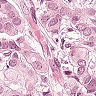
Metastatic tissue present: yes